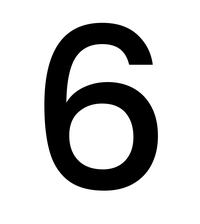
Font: Poppins-Medium